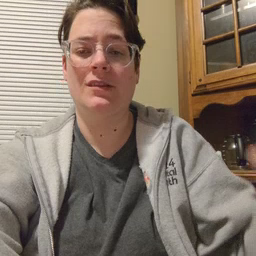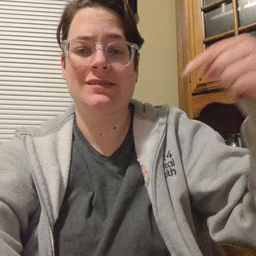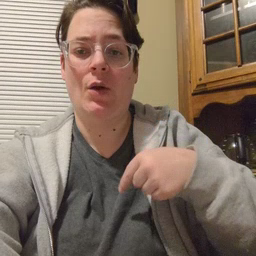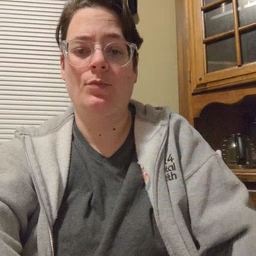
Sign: down